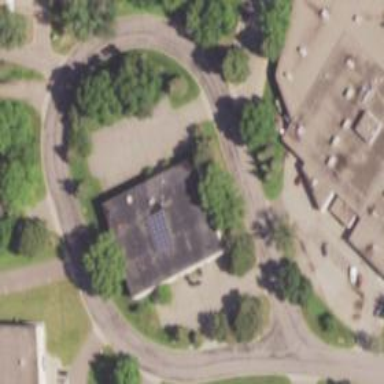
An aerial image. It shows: Building.